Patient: sex F, age 34
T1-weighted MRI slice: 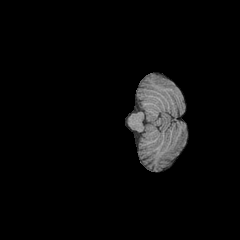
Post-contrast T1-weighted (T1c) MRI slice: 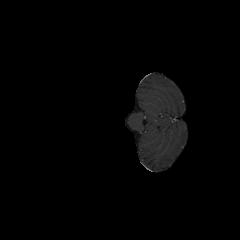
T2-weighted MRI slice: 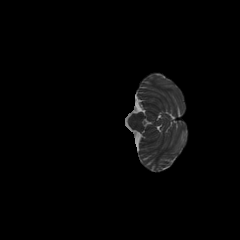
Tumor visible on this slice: no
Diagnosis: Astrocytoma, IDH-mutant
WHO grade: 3